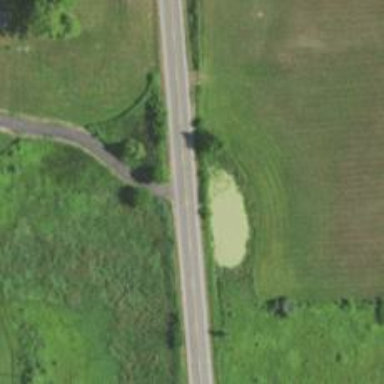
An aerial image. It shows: Tertiary road.